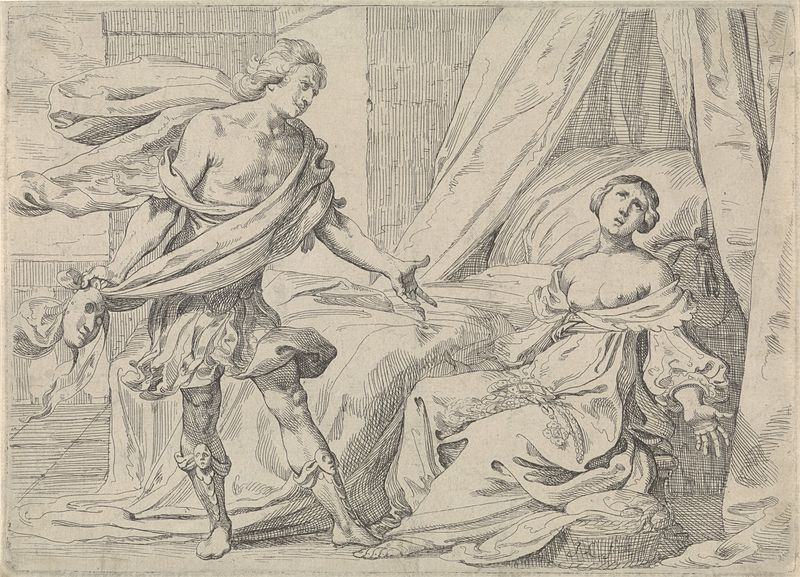
Titel: Cephalus maakt zich bekend aan Procris
Künstler: Johann Liss
Standort: Amsterdam
Institution: Rijksmuseum
Schlagwörter: hand, mann, brust, busen, frau, geste, pfeiler, zeichnung, gewand, bett, entblösst, maske, verzweiflung, ohnmacht, himmelbett, wallend